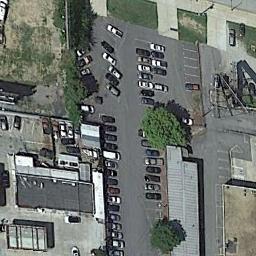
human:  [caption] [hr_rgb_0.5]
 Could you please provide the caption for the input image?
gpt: The parking lot with some neatly arranged cars is surrounded by several buildings .

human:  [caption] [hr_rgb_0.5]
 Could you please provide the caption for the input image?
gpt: Seven rows of cars were parked in the parking lot .

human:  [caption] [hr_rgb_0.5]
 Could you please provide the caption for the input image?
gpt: Many cars of different styles are on the parking lot .

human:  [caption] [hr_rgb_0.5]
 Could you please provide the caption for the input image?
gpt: The parking lot is next to some buildings and trees .

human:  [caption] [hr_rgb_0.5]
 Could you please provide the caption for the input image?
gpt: There are some trees and buildings beside the parking lot .